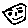
Label: smiley face